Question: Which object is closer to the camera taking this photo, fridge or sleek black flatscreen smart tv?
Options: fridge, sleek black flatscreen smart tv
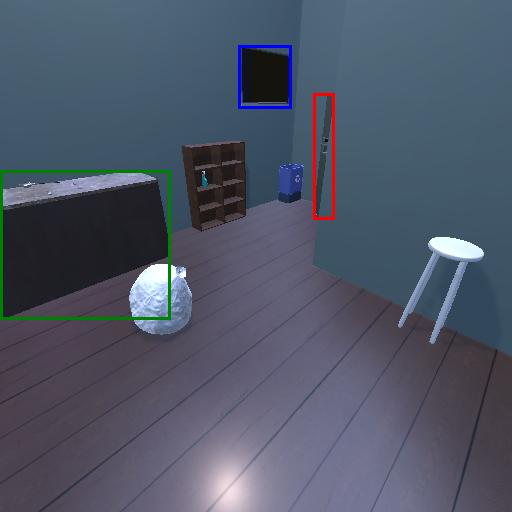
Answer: fridge